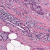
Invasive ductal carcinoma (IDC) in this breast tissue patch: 1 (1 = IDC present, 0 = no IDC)